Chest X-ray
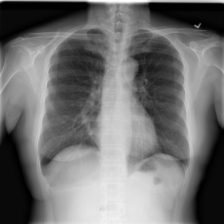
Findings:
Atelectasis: negative
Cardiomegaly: negative
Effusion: negative
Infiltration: negative
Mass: negative
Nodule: negative
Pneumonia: negative
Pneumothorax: negative
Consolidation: negative
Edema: negative
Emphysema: negative
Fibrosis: negative
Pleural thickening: negative
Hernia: negative